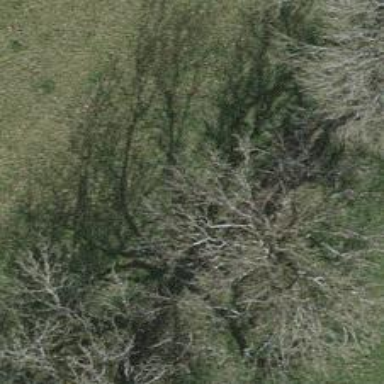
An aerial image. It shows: Beautiful tree in nature.